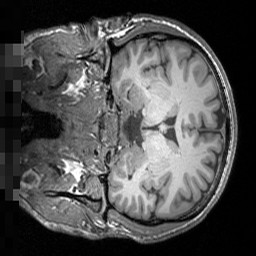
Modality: T1w
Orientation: coronal
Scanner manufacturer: siemens
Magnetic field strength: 3 T
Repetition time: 1.5 s
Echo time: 0.00291 s